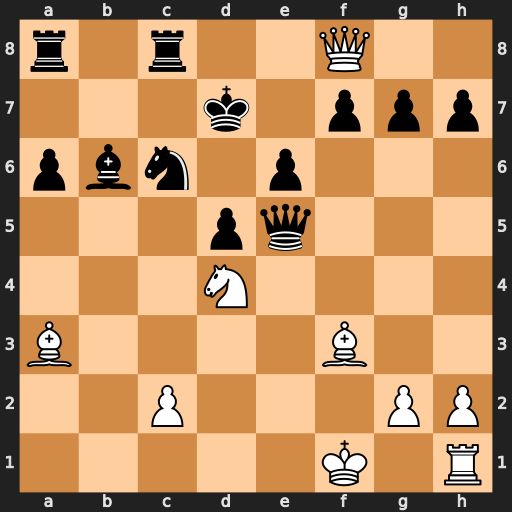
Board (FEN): r1r2Q2/3k1ppp/pbn1p3/3pq3/3N4/B4B2/2P3PP/5K1R
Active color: w
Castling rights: -
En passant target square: -
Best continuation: Qxf7+ Kd8 Nxe6+ Qxe6 Qxe6